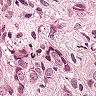
Metastatic tissue present: yes